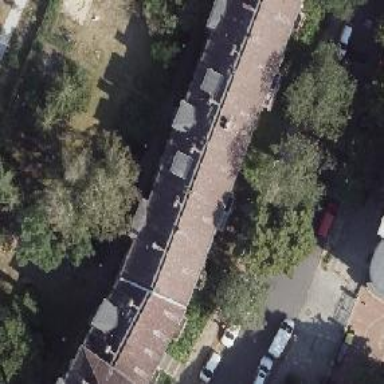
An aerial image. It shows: Hipped roof apartment building.